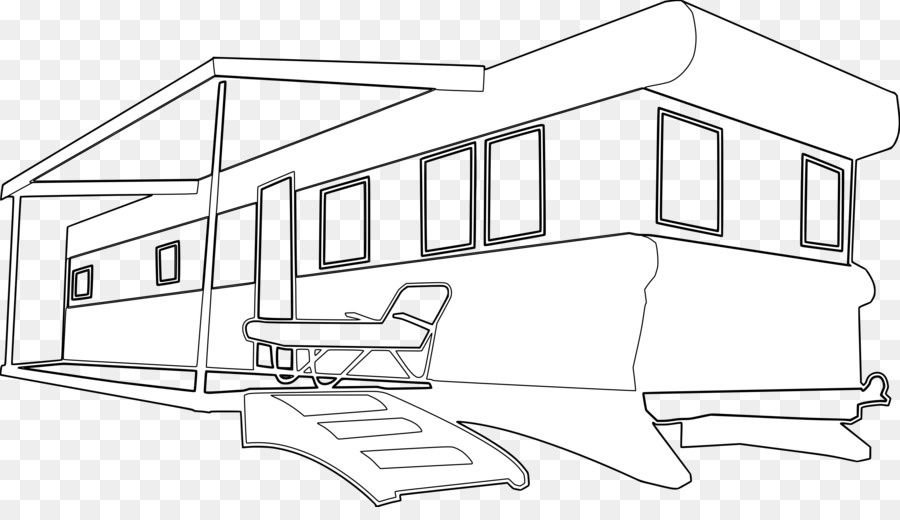
Label: mobile home, manufactured home